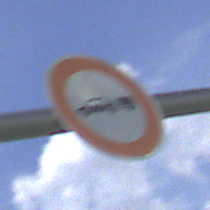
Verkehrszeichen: VerbotPersonenkraftwagenMitAnhaenger
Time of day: Midday
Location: Outdoor (Nature)
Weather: PartlyCloudy
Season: NotSpecified
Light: Natural